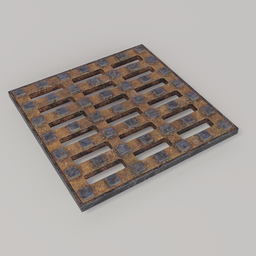
Label: mechanical